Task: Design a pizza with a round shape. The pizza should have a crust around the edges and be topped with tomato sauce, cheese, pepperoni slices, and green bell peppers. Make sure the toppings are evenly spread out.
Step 423:
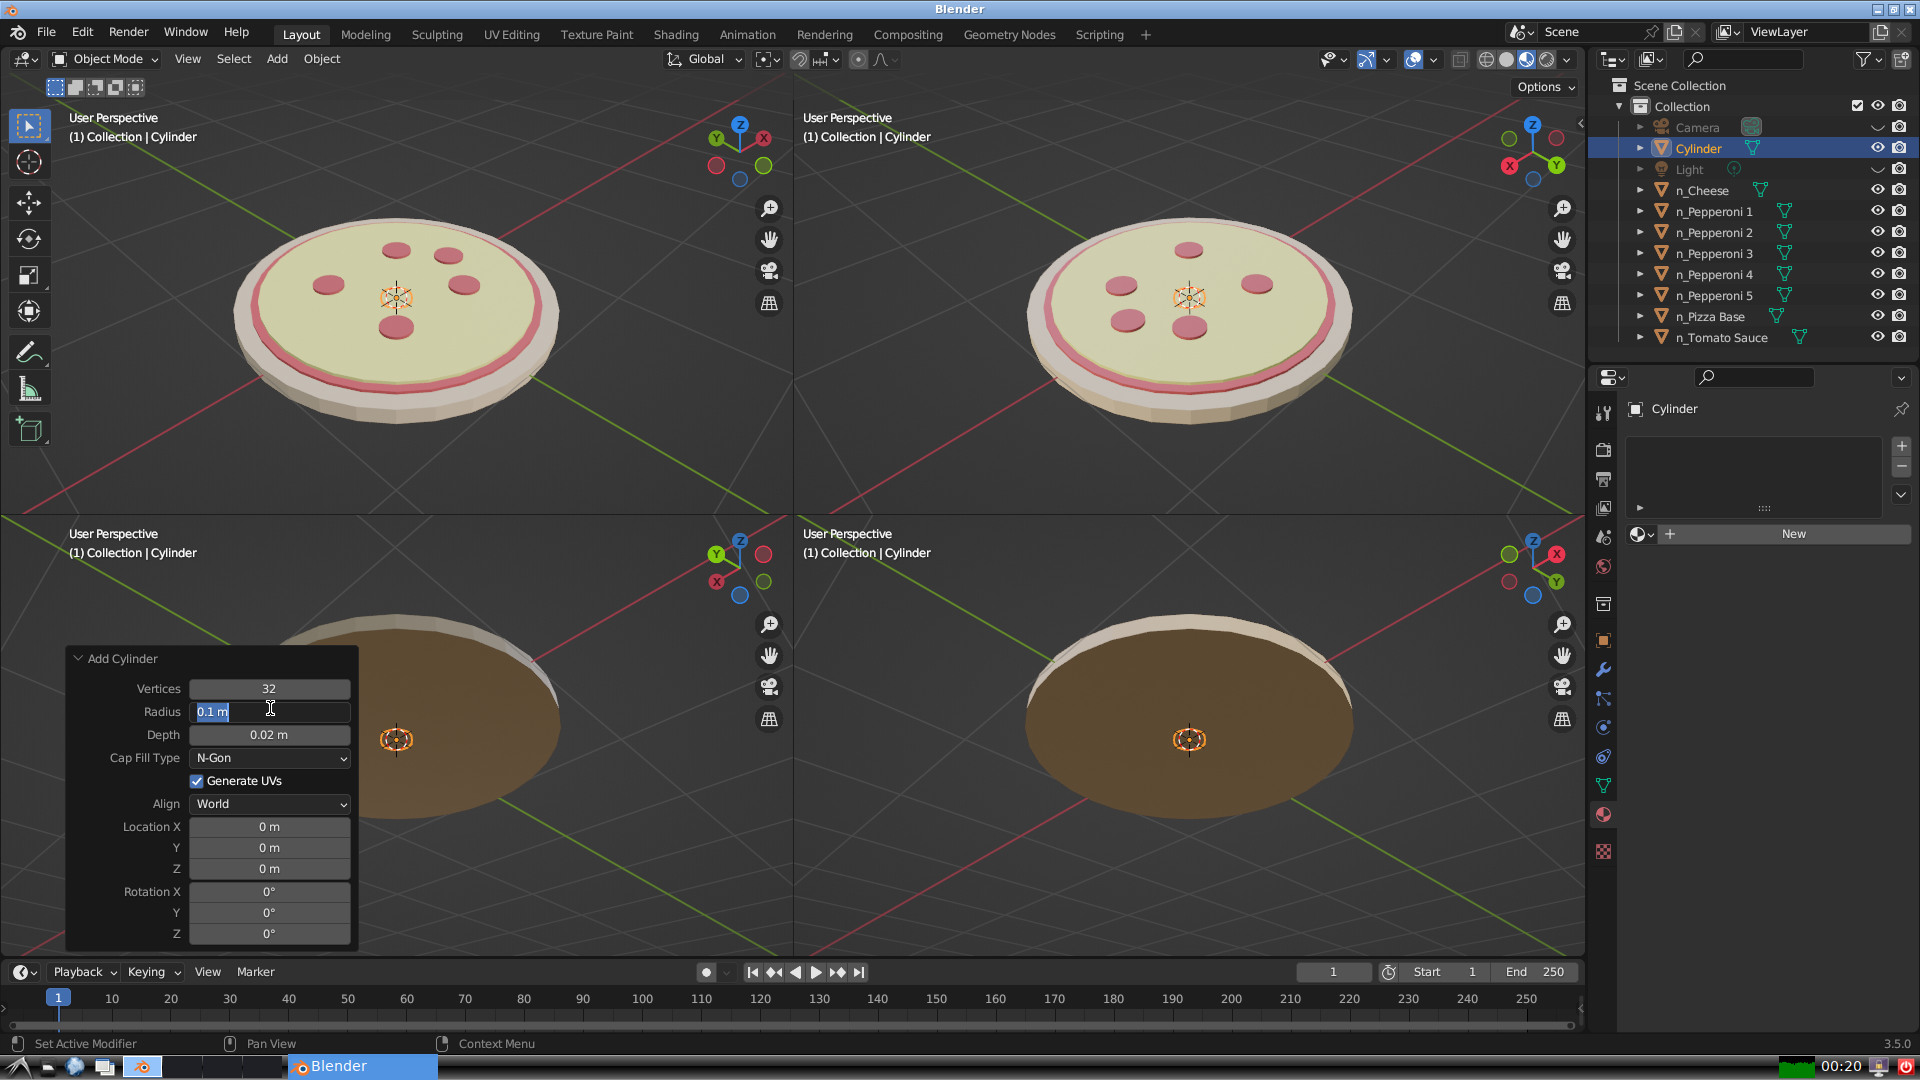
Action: input_text: 0.1